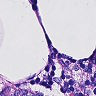
Metastatic tissue present: no